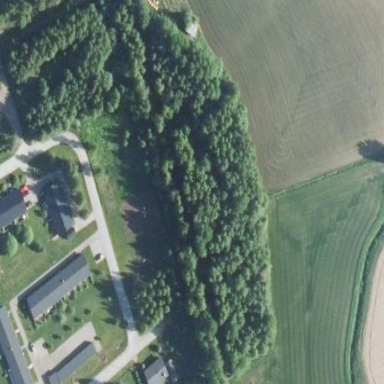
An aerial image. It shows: Forest dominated by needle-leaved trees.